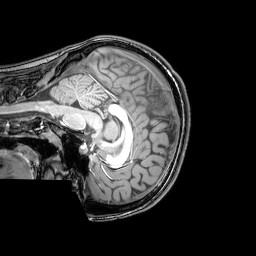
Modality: T1w
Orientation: sagittal
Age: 21
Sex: female
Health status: healthy
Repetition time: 0.081 s
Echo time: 0.037 s